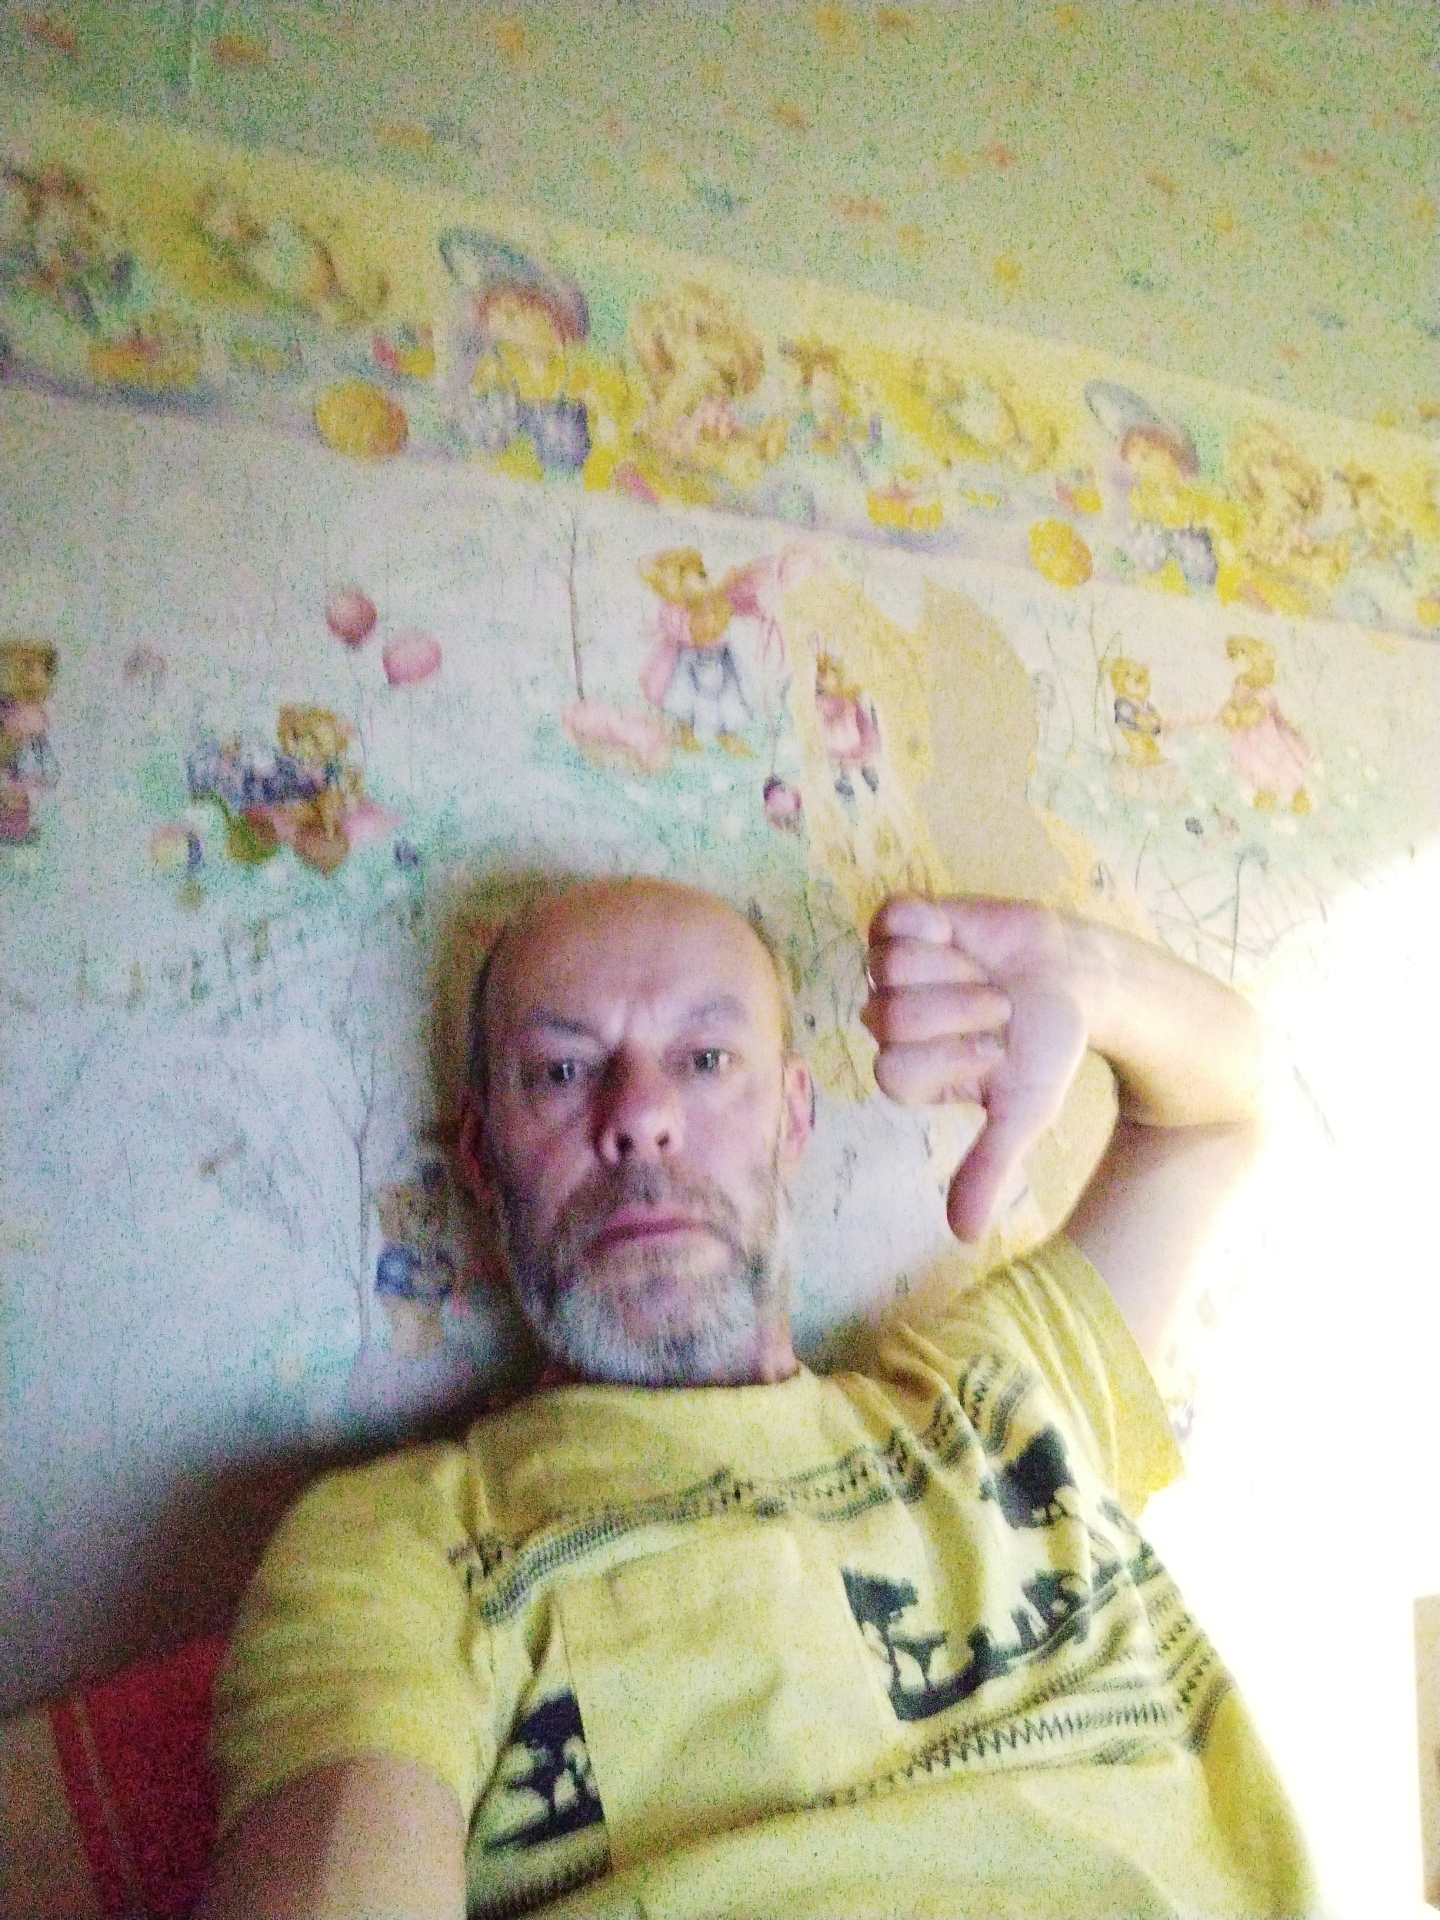
Label: noise